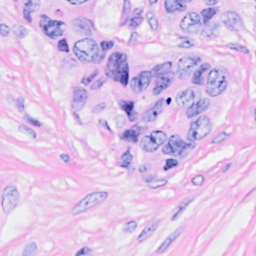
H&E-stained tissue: Breast